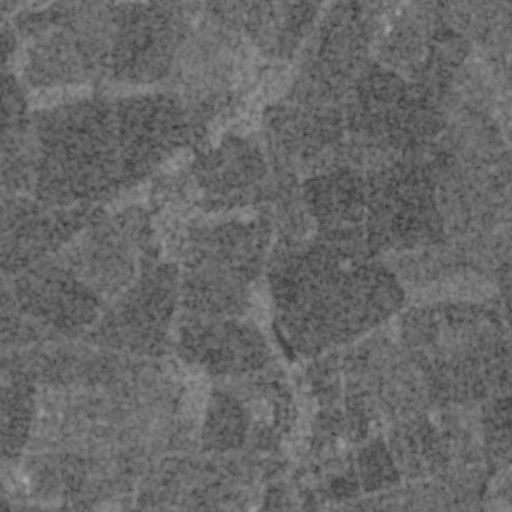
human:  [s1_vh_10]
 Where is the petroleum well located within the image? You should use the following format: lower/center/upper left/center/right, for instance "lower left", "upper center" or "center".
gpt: The petroleum well is located in the lower center of the image.
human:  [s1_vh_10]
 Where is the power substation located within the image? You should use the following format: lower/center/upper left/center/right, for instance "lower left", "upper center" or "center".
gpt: The power substation is located in the lower center of the image.
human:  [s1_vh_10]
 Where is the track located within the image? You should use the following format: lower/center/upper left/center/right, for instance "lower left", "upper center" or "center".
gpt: There is no track in the image.

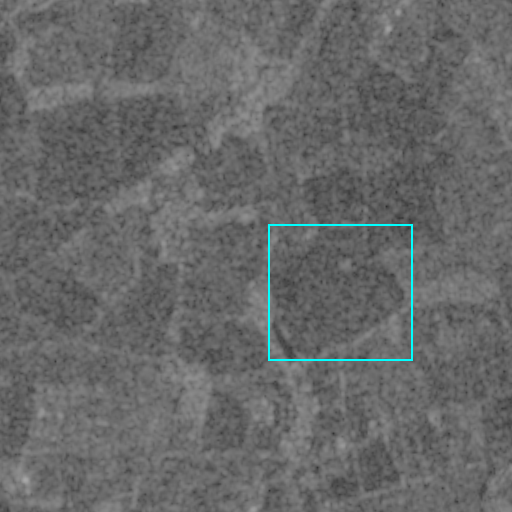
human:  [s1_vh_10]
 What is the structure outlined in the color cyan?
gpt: The structure outlined in cyan is a crop field.
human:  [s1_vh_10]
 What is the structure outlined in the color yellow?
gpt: There is no yellow outline.